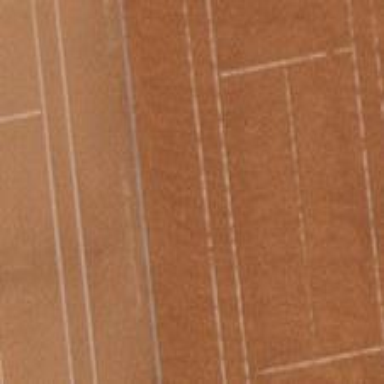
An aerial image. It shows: Tennis court in leisure pitch.